Question: when i try to run this code :
'''
<?php
$str = "Patty O'Furniture";
if(get_magic_quotes_gpc())
echo stripslashes($str);
?>
'''
the output is 'Patty O'Furniture' but when i try to run this code(upload data into database table)
'''
<?php
if ($_FILES[csv][size] > 0) {
//get the csv file
$file = $_FILES[csv][tmp_name];
$handle = fopen($file,"r");
//loop through the csv file and insert into database
do {
if ($data[0]) {
if(get_magic_quotes_gpc())
mysql_query("INSERT INTO sms_recipient (store_id, recipient_name, recipient_phone) VALUES
(
'".$login_id."',
'".stripslashes($data[0])."',
'".stripslashes($data[1])."'
)
");
}
} while ($data = fgetcsv($handle,1000,",","'"));
//
}
?>
'''
the output only 'Patty O' . (see screenshot)

i'm not sure why when i try to save data into database using function 'stripslashes' it's not working.
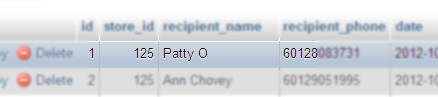
Answer: Because you're undoing what <URL> is trying to do.
> When magic_quotes are on, all ' (single-quote), " (double quote), (backslash) and NUL's are escaped with a backslash automatically.
So you're removing the backslashes via 'stripslashes' that are being added, and shorting the query when it hits the ''' in 'O'Furniture'